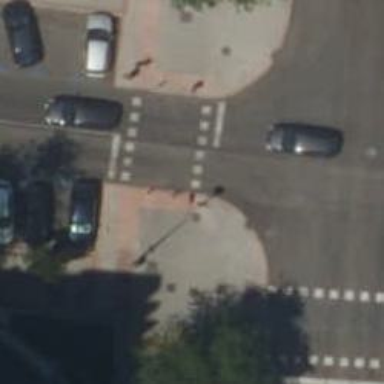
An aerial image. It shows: Road crossing with traffic signals.